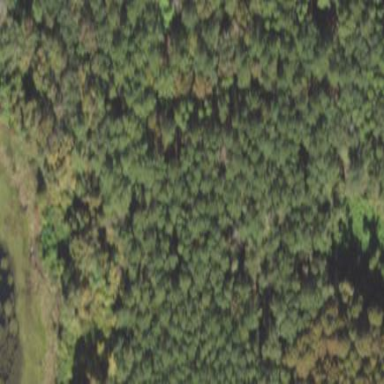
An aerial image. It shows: Woodland with needle-leaved trees.